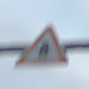
Verkehrszeichen: Vorfahrt
Umgebung: Outdoor, RoadRail
Tageszeit: SunriseSunset
Wetter: PartlyCloudy
Licht: Natural
Jahreszeit: NotSpecified
Kontrast: LowContrast